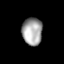
Tissue: lung
Cell type: Epithelial cells
Senescence score: 0.1805
Nuclear area (px): 540
Mean DAPI intensity: 164.667